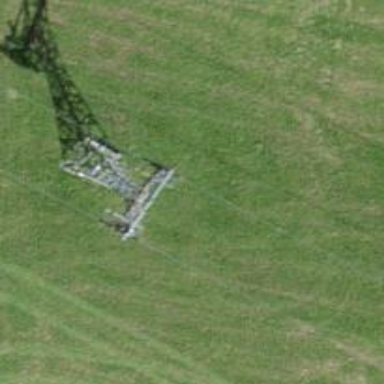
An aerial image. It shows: Pylon for aerialway.